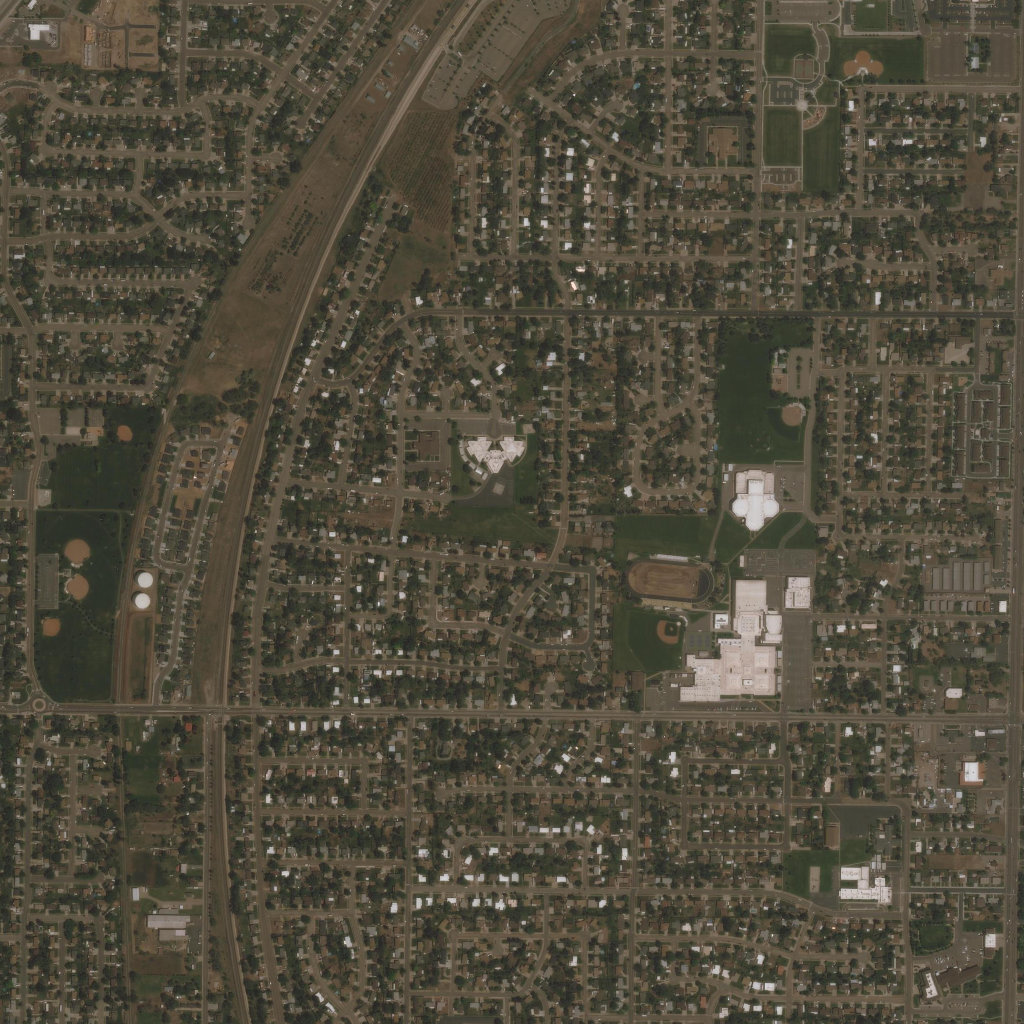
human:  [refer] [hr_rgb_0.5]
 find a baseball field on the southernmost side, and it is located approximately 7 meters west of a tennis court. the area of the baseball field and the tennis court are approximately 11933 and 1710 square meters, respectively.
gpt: <box>[[60, 59, 66, 65, 0]]</box>